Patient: sex F, age 35
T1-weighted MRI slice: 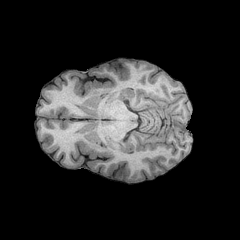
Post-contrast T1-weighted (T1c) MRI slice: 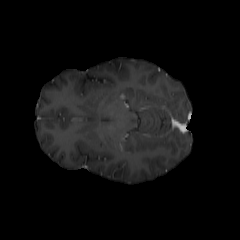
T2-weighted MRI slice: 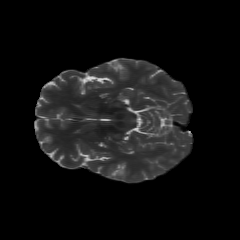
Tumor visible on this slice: no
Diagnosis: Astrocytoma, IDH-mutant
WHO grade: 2